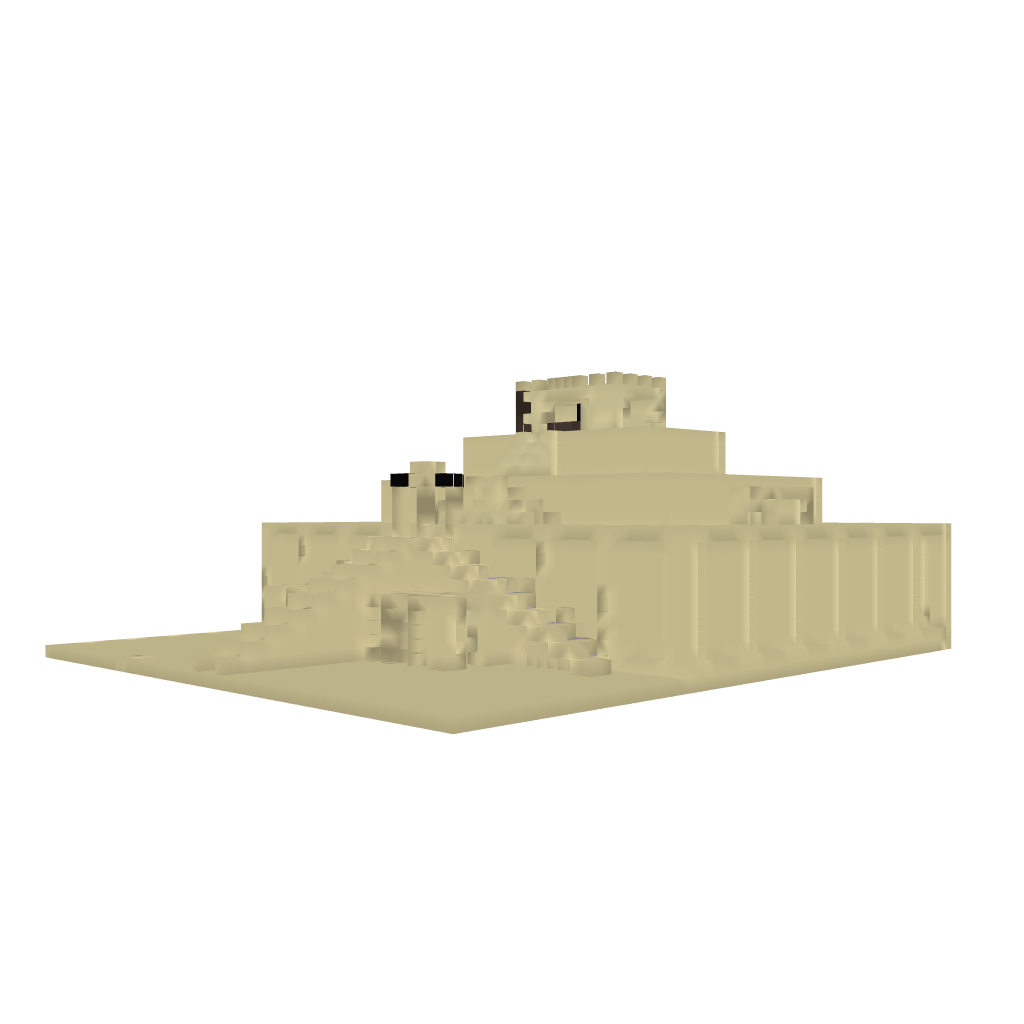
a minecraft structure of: Mesopotamian Ziggurat